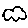
Label: cloud